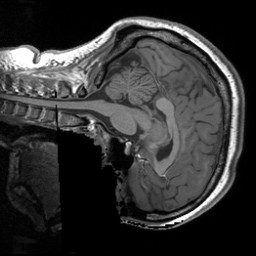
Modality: T1w
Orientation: sagittal
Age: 21
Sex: female
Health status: healthy
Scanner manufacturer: siemens
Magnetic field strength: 3 T
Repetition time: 1.9 s
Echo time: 0.00252 s